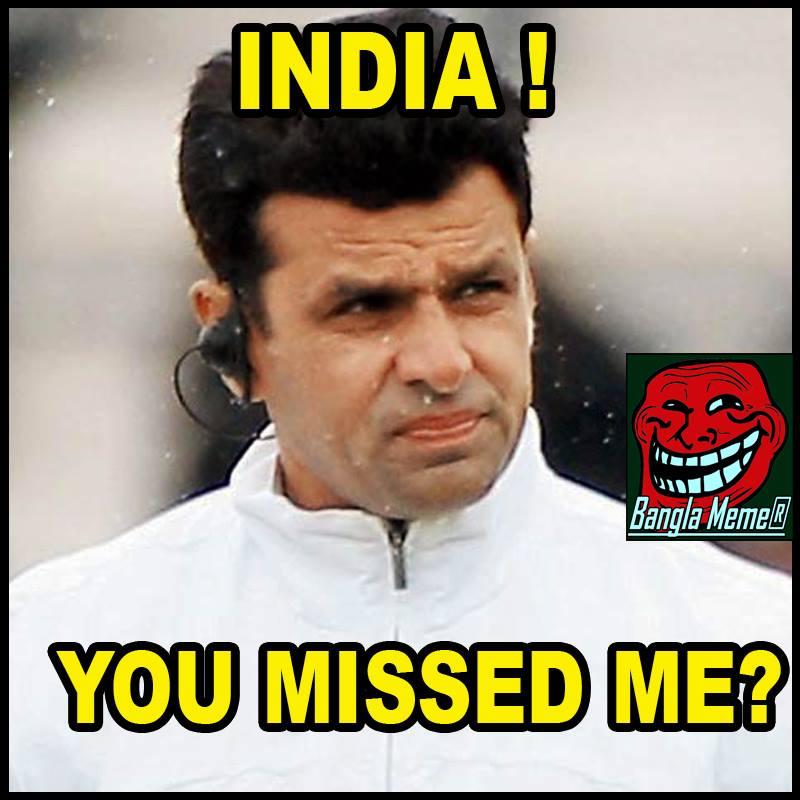
Caption: INDIA !  YOU MISSED ME ?
Label: hate